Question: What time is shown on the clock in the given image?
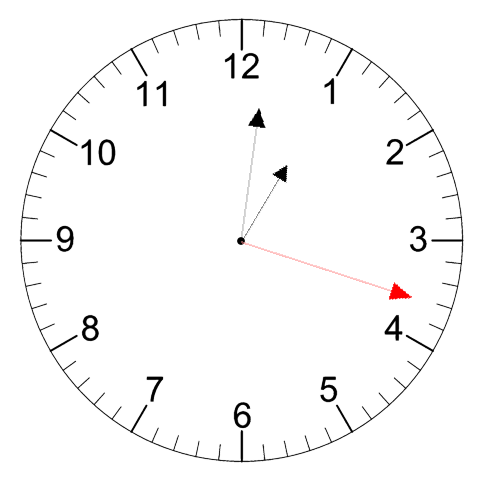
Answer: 01:01:18